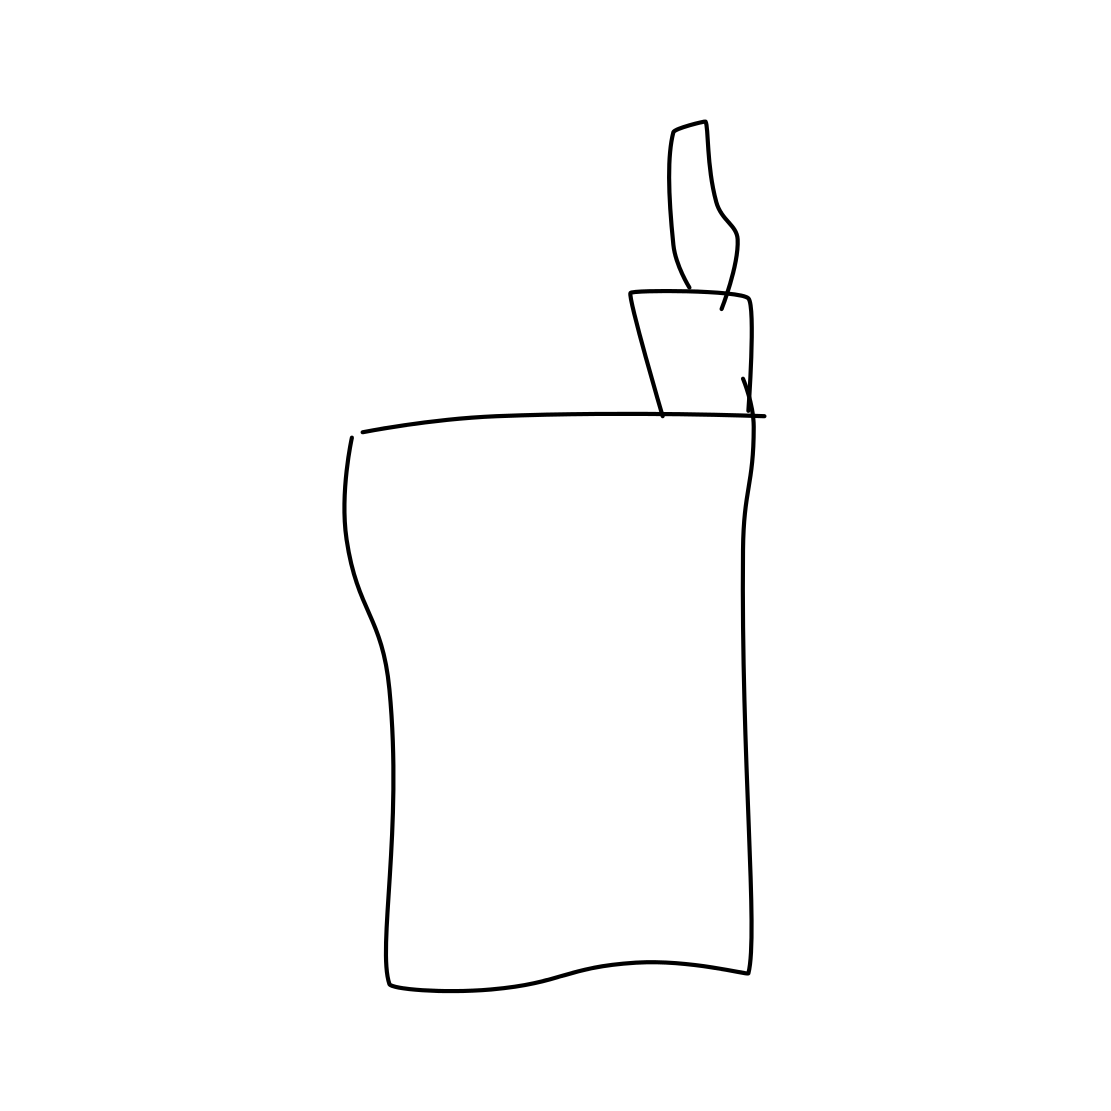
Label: lighter